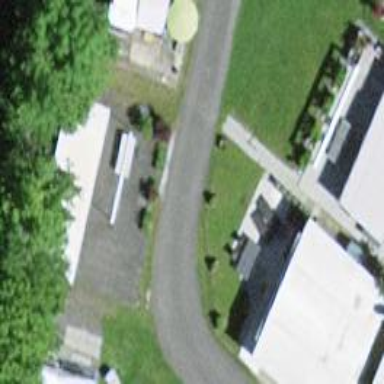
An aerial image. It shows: Paved alley designated as service road.